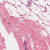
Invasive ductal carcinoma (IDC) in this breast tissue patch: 1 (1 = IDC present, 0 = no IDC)